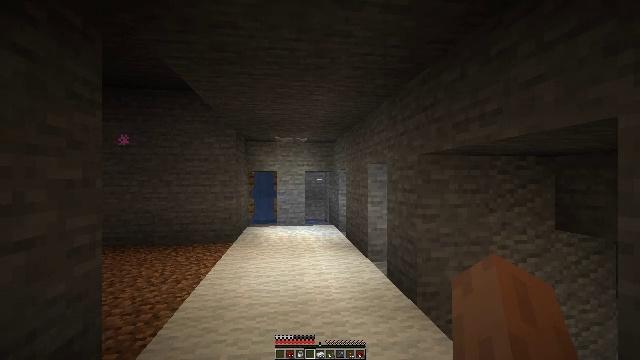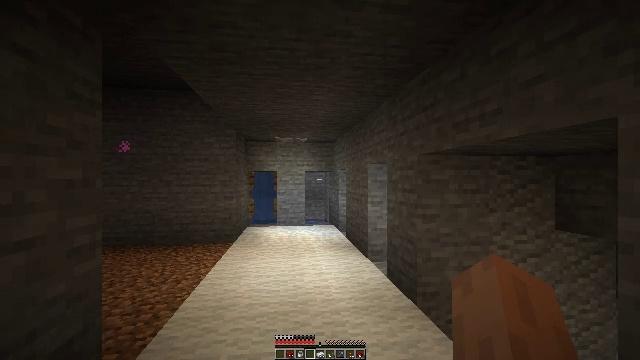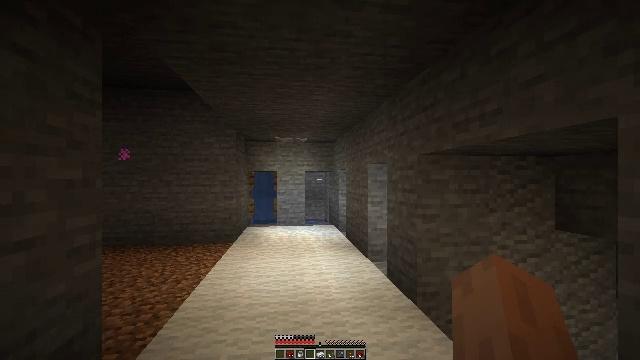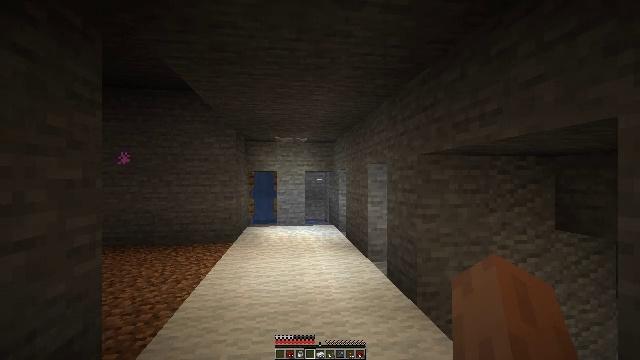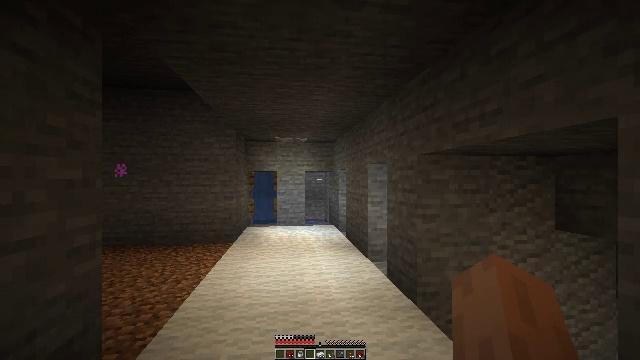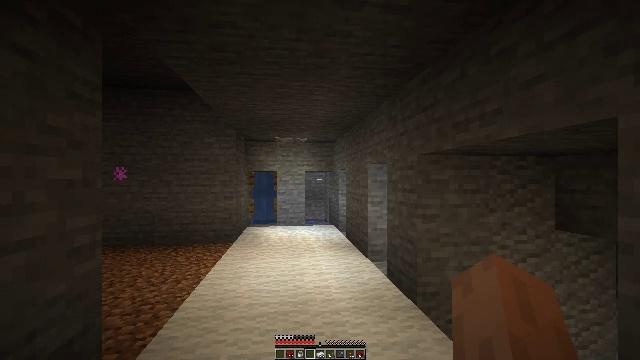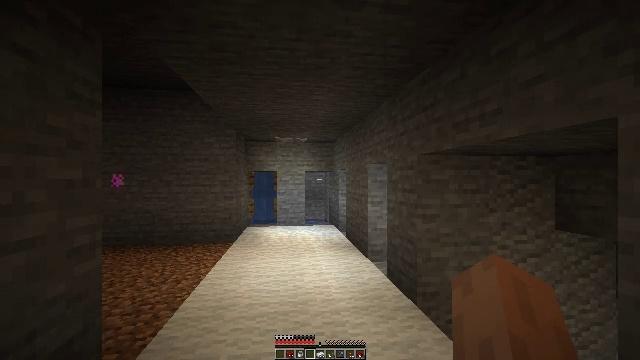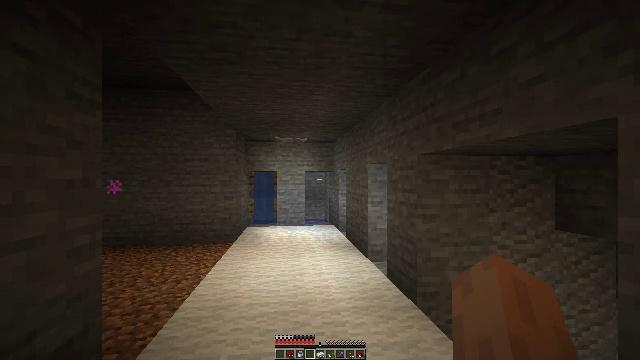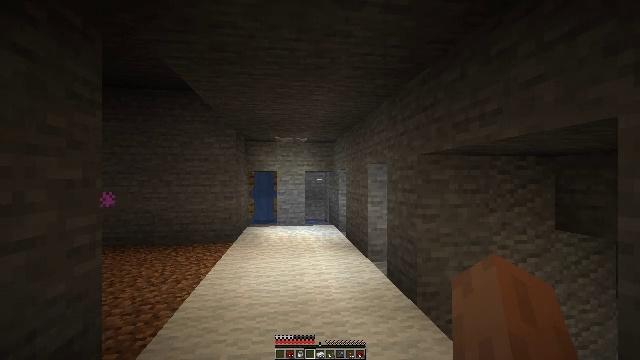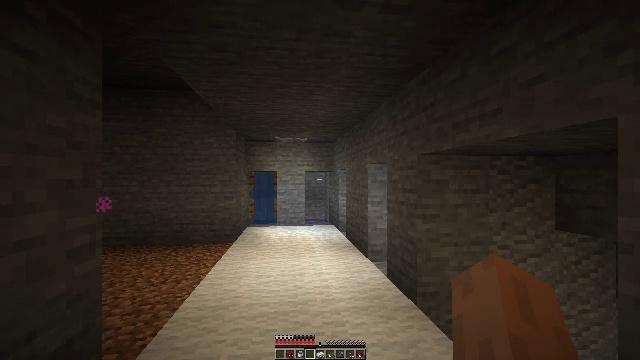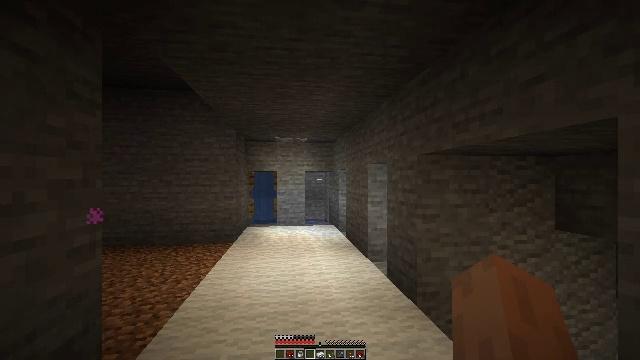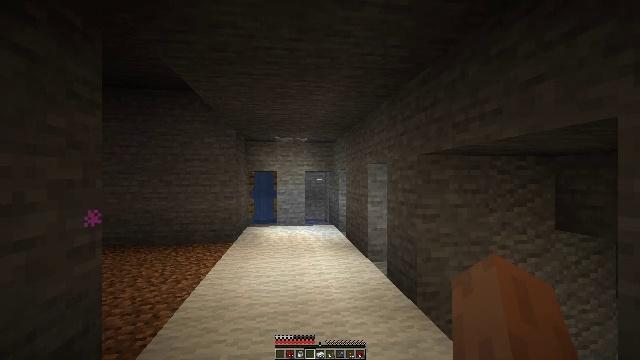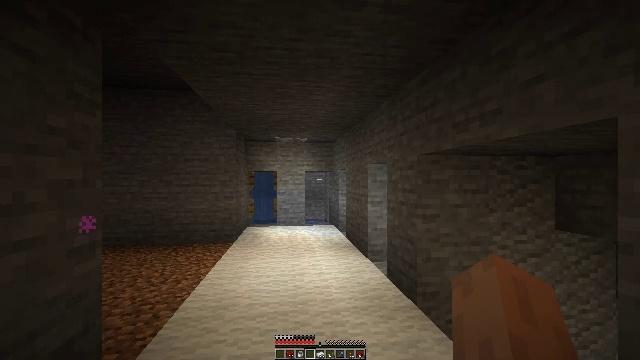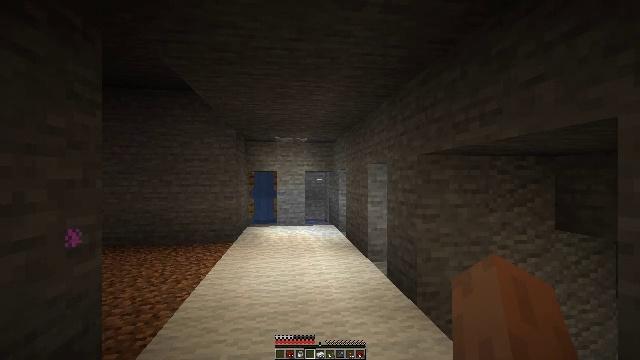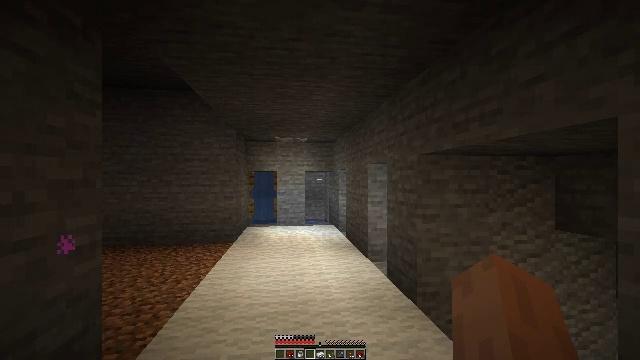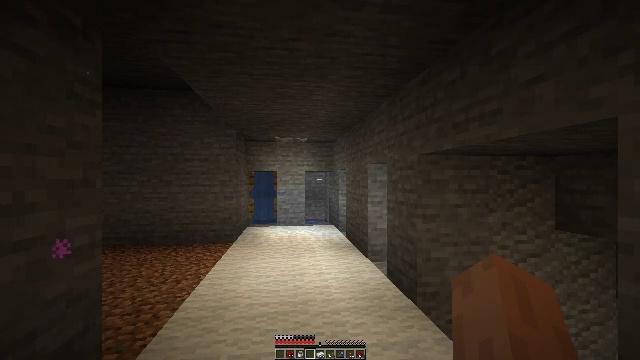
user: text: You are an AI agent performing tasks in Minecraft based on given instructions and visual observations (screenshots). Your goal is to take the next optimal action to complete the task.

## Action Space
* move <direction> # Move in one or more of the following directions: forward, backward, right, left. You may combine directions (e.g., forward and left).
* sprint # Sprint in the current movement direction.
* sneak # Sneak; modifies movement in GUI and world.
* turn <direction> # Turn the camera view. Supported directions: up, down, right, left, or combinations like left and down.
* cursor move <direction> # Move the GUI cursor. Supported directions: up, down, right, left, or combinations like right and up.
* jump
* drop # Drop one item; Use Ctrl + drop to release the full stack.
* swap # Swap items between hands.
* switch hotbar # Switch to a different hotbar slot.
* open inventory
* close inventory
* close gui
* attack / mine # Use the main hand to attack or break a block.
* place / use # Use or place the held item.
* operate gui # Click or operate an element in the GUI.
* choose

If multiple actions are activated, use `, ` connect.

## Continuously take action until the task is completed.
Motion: motion action
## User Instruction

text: Remove an iron ingot from the inventory.
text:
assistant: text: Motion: no_op
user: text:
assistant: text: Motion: no_op
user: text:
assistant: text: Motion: no_op
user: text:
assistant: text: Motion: no_op
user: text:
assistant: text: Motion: no_op
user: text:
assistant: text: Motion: no_op
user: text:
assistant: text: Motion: no_op
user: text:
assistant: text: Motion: no_op
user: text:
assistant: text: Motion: no_op
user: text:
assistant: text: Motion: no_op
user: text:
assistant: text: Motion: no_op
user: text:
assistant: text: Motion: no_op
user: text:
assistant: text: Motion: no_op
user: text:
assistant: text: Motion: no_op
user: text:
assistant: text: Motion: no_op
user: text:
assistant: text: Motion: no_op
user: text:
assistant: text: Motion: no_op
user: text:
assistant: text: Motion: no_op
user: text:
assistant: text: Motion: no_op
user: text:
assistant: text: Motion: no_op
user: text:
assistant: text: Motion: no_op
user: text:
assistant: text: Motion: no_op
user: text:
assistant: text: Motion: no_op
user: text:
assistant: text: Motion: no_op
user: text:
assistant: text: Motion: no_op
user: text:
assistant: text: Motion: no_op
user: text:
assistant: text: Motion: no_op
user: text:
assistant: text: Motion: no_op
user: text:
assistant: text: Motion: no_op
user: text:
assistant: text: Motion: no_op